Question: I used followng code to authonticate users from Google account.I followed this <URL>.
> '''
UserService userService = UserServiceFactory.getUserService();
User user = userService.getCurrentUser();
'''
'''
if (user != null) {
resp.setContentType("text/plain");
resp.getWriter().println("Hello, " + user.getNickname());
} else {
resp.sendRedirect(userService.createLoginURL(req.getRequestURI()));
}
'''
But it get output as follow.
.
I need to login with Google acount but It doesn't works.
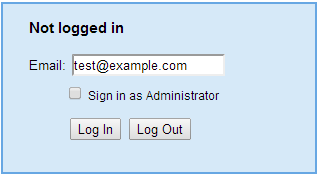
Answer: I found the answer. after it deply to server, It works.